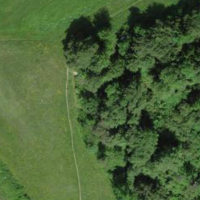
EUNIS habitat code: 41
Species observed at this site:
Corvus corone
Cyanistes caeruleus
Cordulegaster bidentata
Parus major
Vanessa atalanta
Milvus milvus
Certhia familiaris
Aglais io